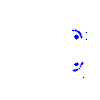
Particle: pion